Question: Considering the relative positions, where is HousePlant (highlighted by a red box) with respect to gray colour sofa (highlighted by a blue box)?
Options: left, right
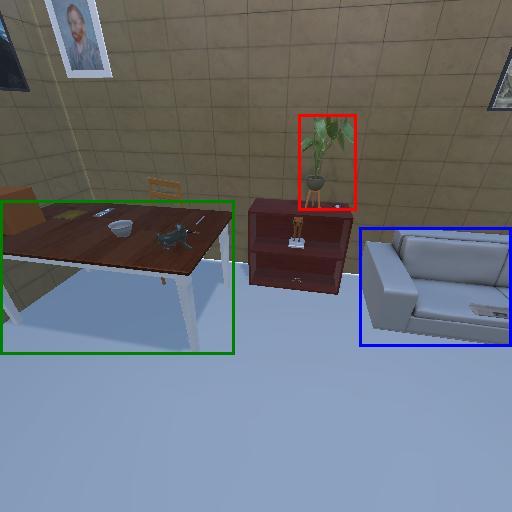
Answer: left